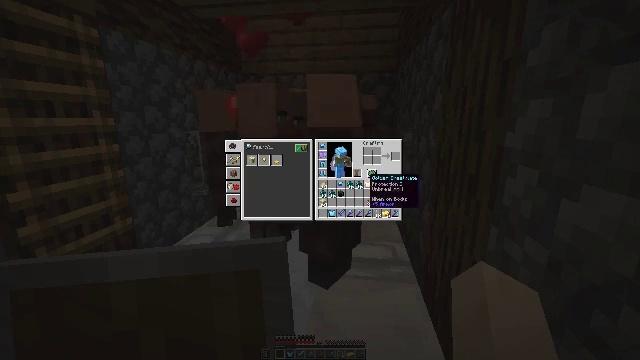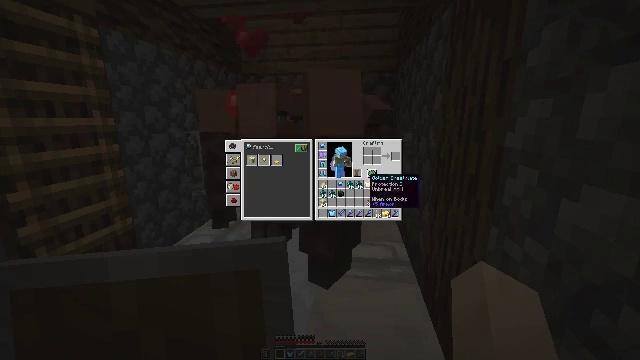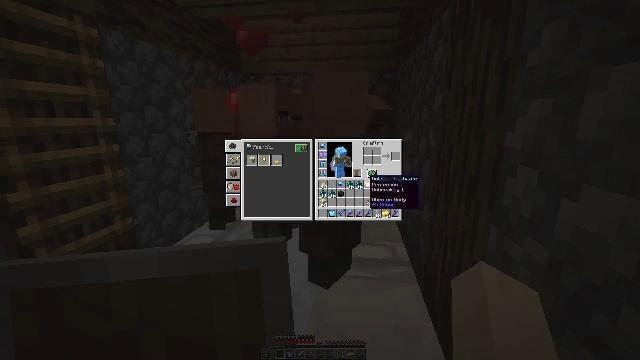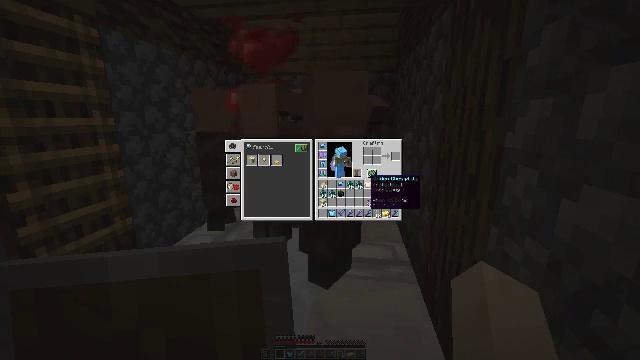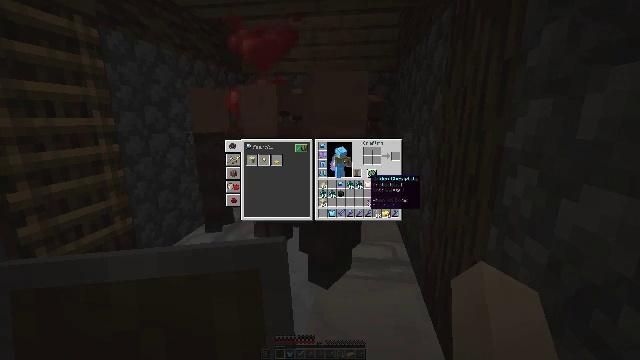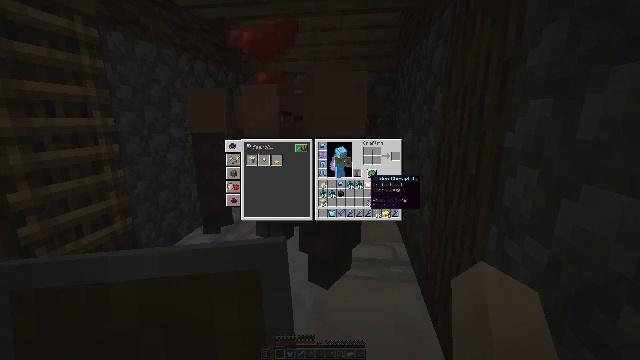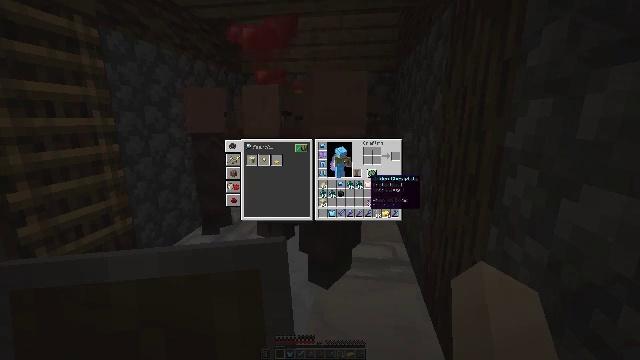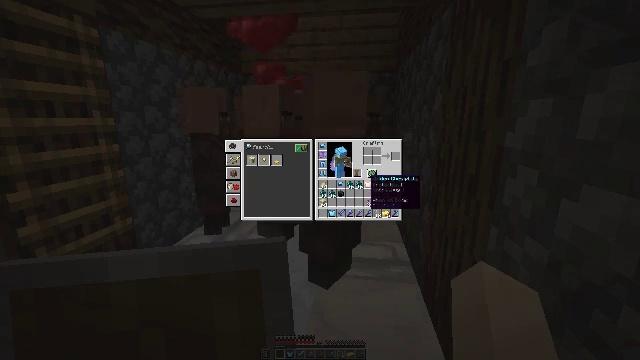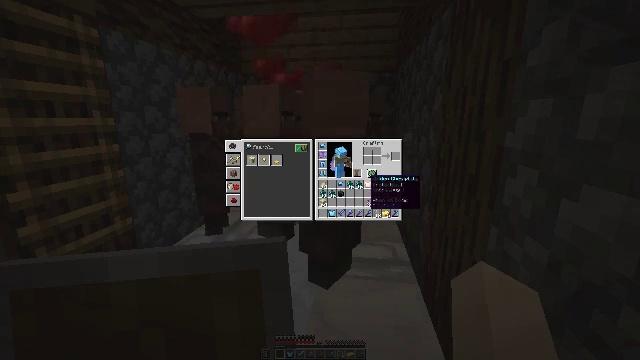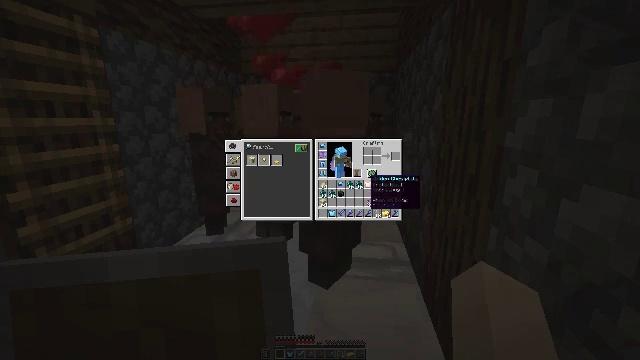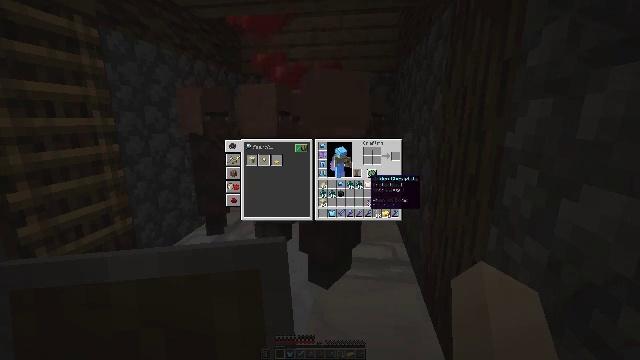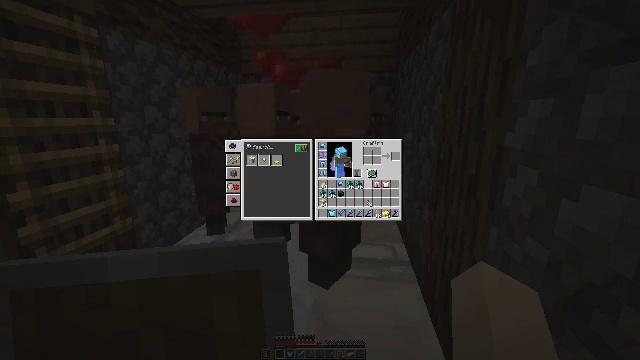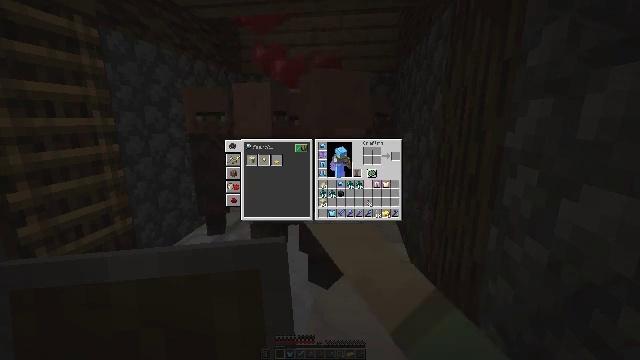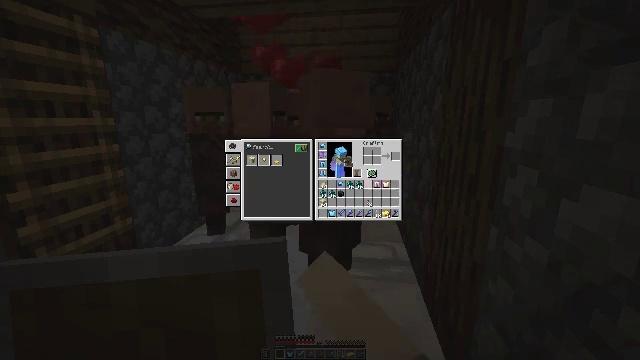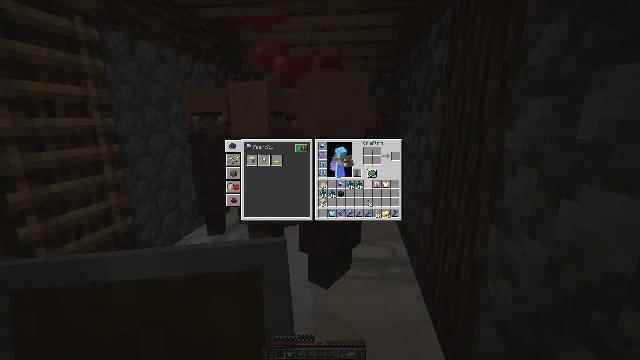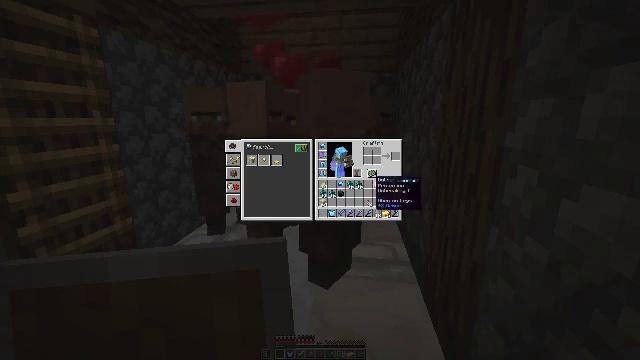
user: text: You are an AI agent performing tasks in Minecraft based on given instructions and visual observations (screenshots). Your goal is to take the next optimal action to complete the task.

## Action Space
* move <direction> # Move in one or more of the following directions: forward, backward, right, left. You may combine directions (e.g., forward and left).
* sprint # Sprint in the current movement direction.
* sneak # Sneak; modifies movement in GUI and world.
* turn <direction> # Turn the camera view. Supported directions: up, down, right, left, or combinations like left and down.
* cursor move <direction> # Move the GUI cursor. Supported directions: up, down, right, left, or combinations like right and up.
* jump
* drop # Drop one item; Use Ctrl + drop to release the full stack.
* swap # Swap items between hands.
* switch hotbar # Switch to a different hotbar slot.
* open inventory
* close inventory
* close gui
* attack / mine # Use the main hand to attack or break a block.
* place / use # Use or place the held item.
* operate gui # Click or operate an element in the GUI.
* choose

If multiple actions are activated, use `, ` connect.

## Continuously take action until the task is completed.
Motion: motion action
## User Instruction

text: Remove a golden chestplate from the inventory.
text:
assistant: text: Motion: no_op
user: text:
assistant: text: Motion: no_op
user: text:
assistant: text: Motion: no_op
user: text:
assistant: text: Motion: no_op
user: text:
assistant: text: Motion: no_op
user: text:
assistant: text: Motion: no_op
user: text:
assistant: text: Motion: no_op
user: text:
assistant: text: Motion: sprint
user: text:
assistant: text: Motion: sprint
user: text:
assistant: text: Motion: sprint
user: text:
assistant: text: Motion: sprint, drop
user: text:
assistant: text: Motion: sprint, drop
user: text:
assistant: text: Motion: sprint, drop
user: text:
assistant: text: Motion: sprint
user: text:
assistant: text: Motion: sprint
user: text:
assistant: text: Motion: sprint
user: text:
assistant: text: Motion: sprint